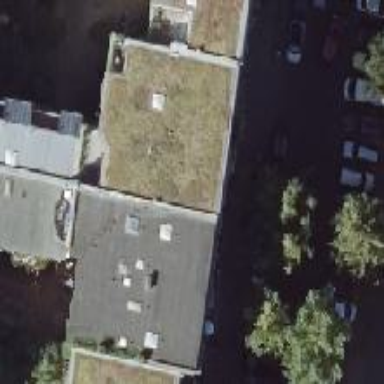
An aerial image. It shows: Residential building with flat roof.